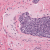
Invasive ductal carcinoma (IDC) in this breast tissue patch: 1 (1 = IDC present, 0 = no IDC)